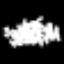
Label: chair